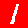
Digit: 1